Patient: sex M, age 51
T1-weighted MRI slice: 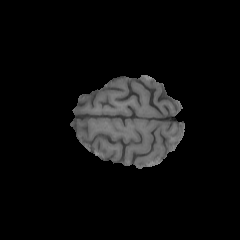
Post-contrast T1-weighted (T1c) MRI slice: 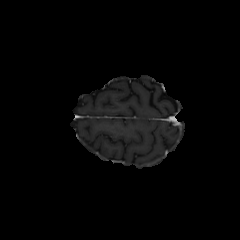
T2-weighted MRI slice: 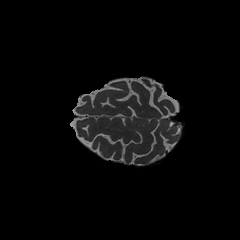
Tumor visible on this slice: no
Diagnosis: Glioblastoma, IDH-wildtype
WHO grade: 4